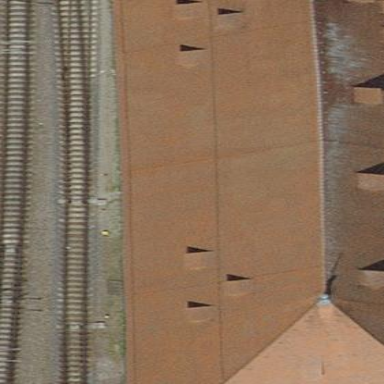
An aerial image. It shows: Building with hipped roof made of brown roof tiles.